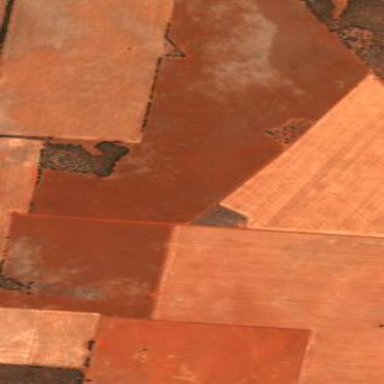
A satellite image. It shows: Farmland used to cultivate crops.